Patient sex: M
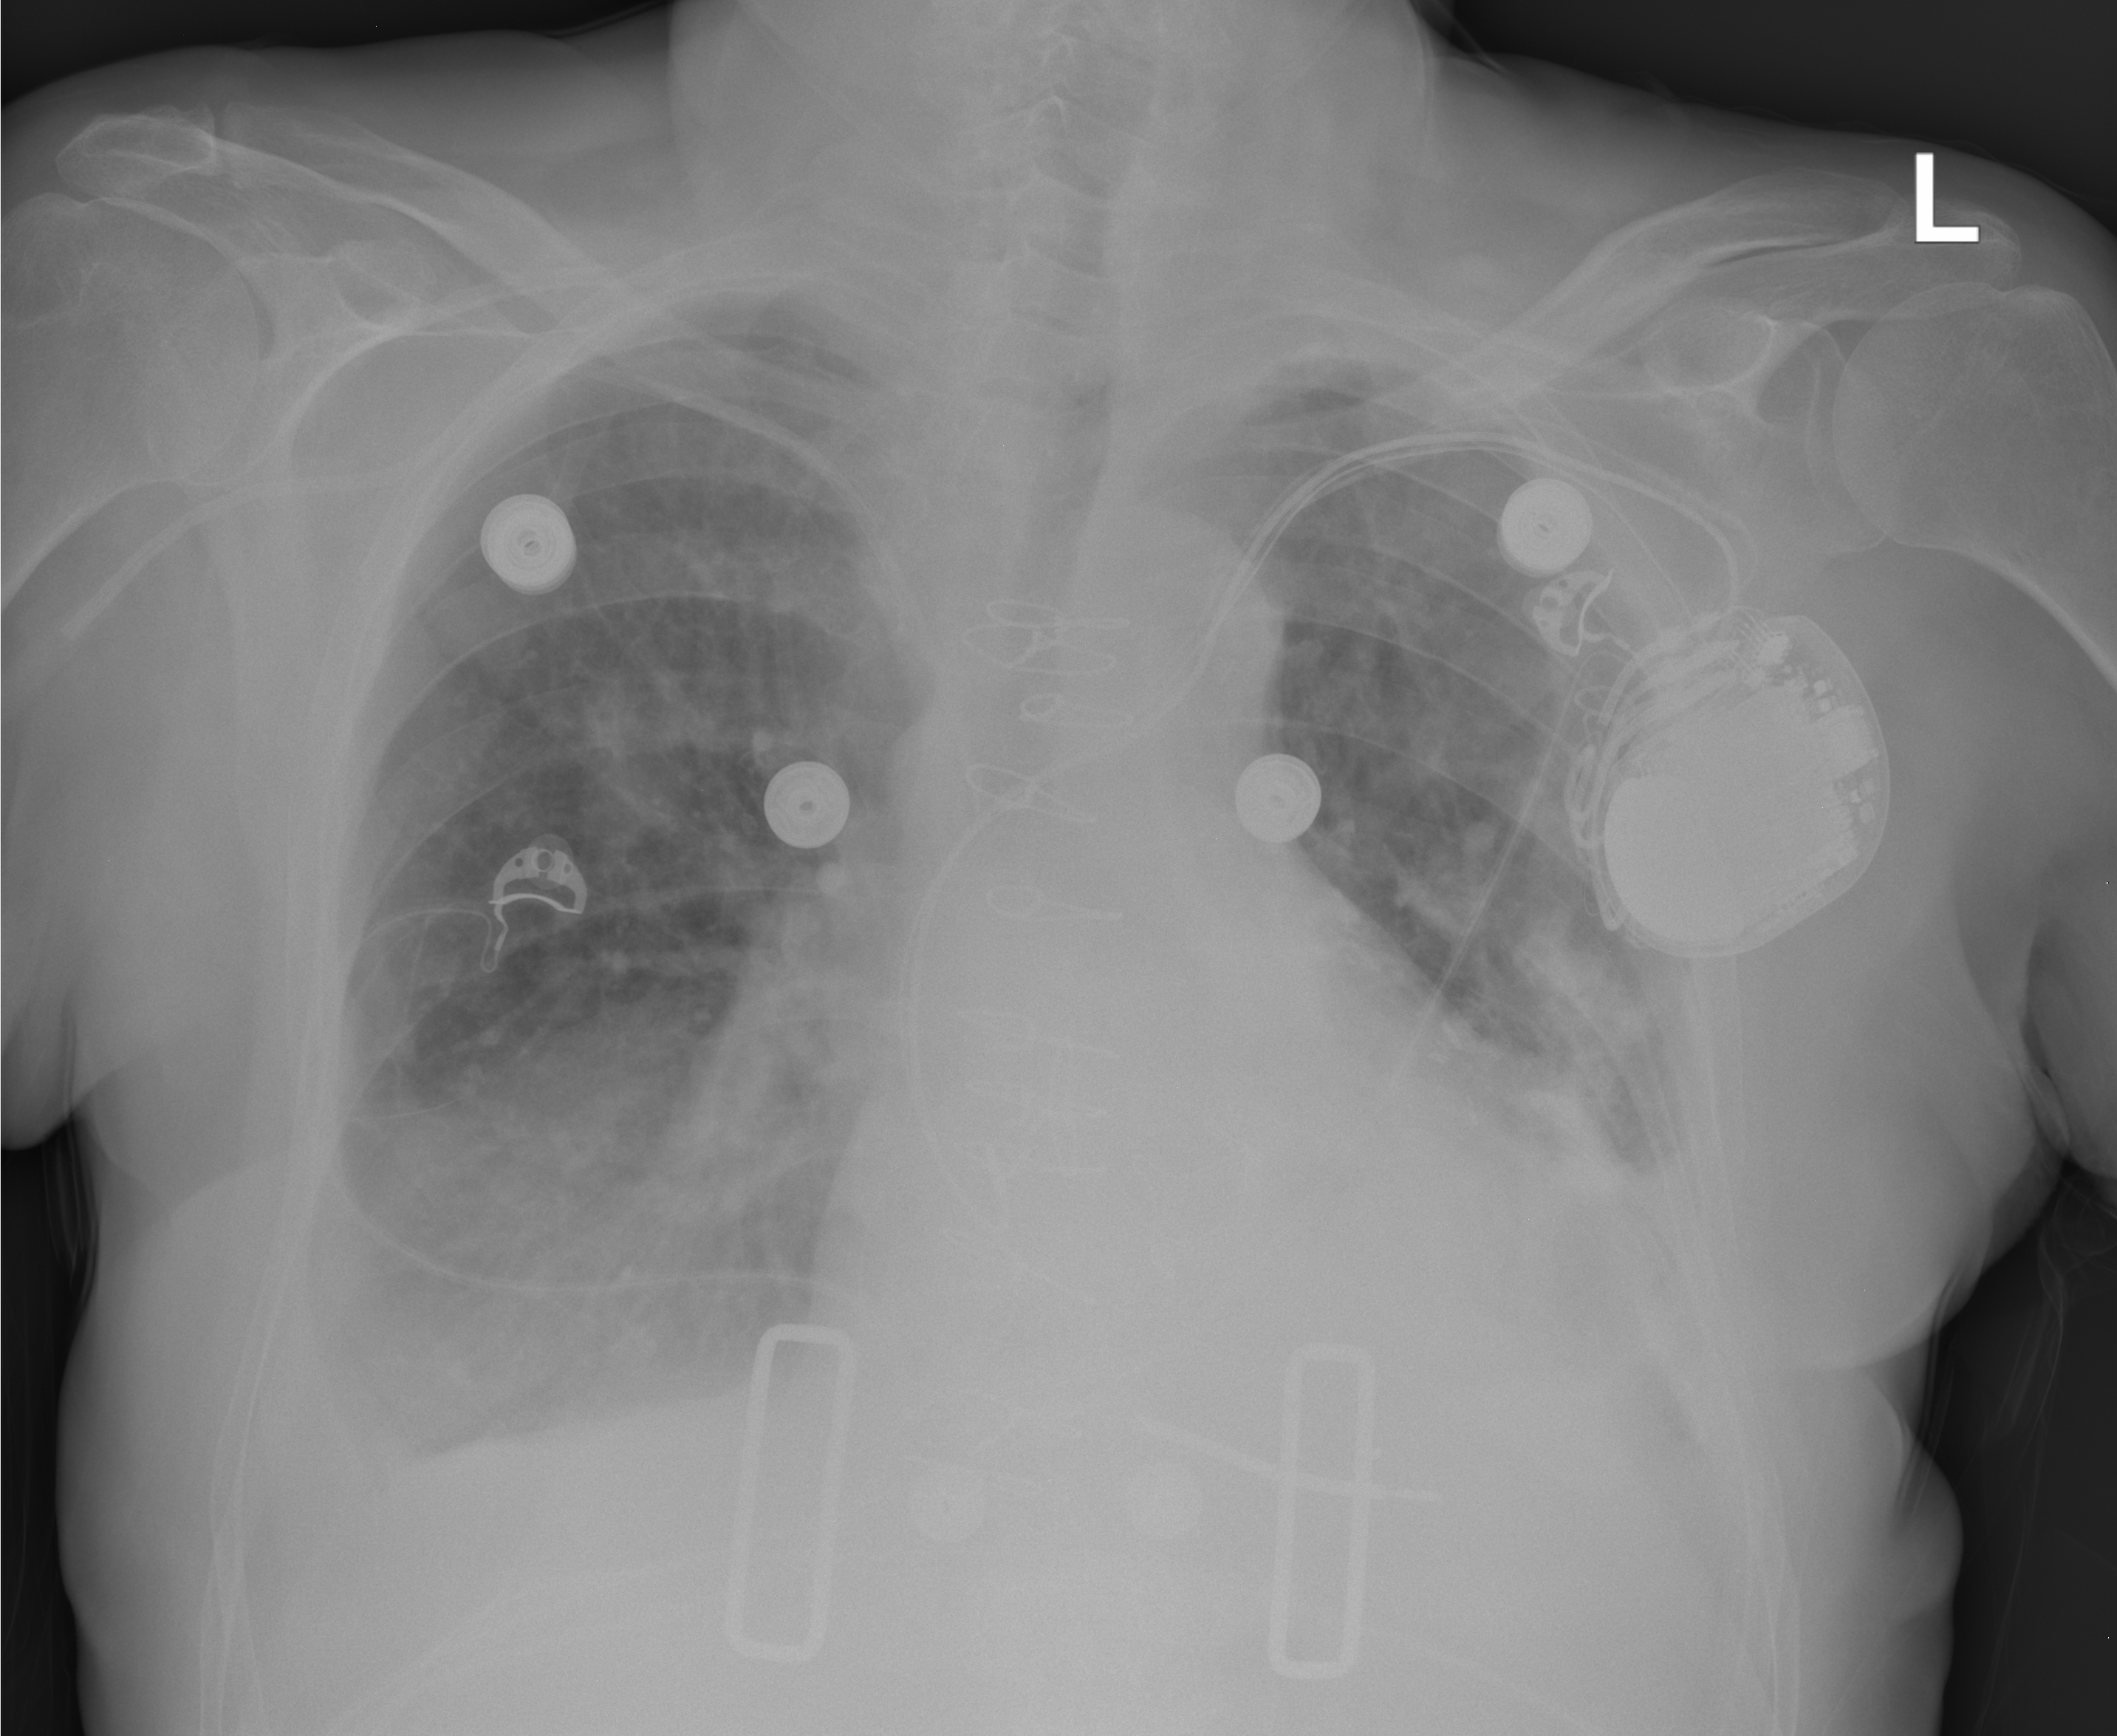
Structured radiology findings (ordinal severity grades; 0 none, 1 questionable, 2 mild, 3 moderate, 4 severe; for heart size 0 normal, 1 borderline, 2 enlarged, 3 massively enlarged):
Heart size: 2
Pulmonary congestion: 2
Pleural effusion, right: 3
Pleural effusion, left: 2
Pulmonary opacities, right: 3
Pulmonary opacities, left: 1
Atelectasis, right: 2
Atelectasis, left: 2